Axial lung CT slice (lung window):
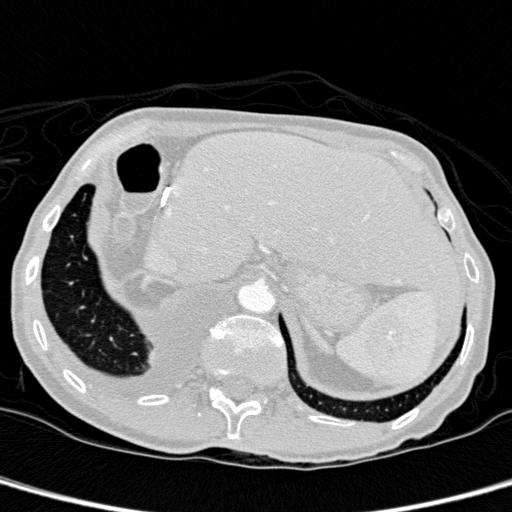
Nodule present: no